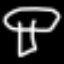
Label: mushroom